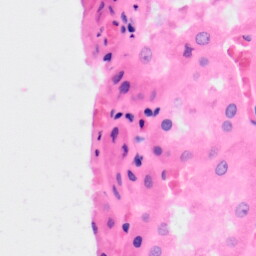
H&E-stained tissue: Kidney